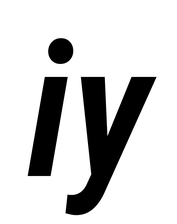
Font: Roboto-Italic_Condensed_SemiBold_Italic